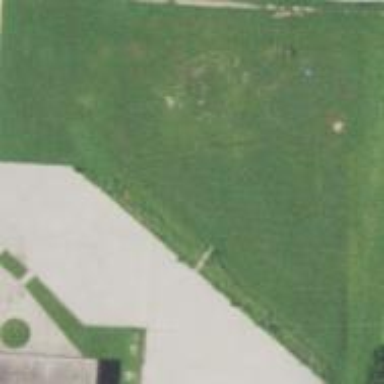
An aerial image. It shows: Recreation ground.